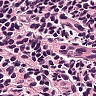
Metastatic tissue present: no